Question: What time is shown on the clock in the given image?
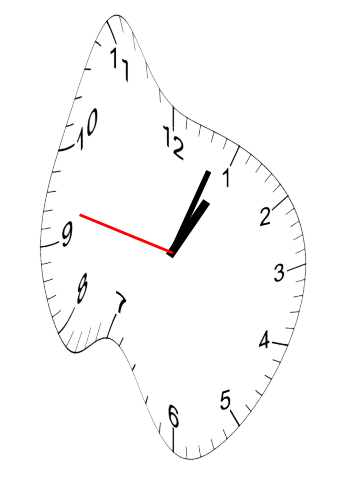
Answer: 01:03:47